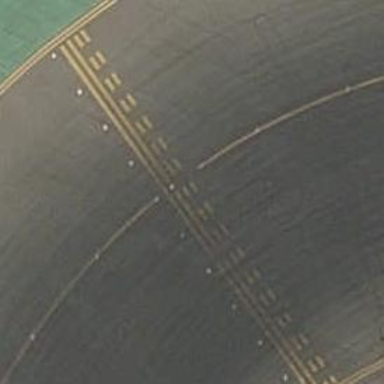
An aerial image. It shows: Runway holding position.